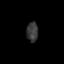
Tissue: skin
Cell type: Epithelial cells
Senescence score: 0.2724
Nuclear area (px): 218
Mean DAPI intensity: 57.055